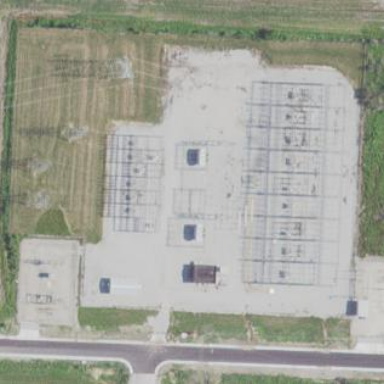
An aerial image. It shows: Transmission substation.